Field crop: tomato
Growth stage: 2
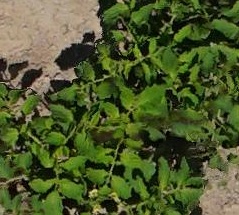
Species: tomato